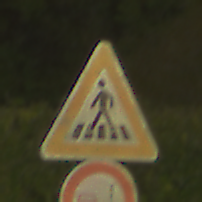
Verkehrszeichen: FussgaengerueberwegRechts
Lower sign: VerbotUeberholenEinspurigeFahrzeuge
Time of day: Night
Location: Outdoor (Urban)
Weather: PartlyCloudy
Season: NotSpecified
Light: Artificial